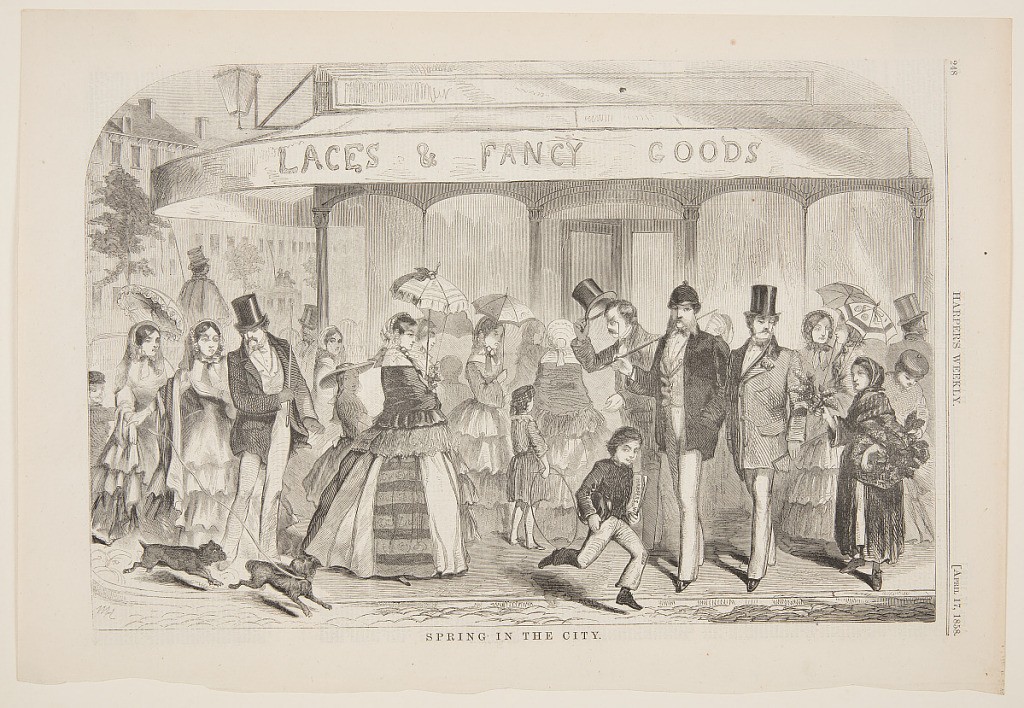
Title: Spring in the City
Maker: Winslow Homer, American, 1836–1910
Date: April 17, 1858
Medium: Wood engraving in black ink on paper
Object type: Print
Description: Ladies and gentlemen on a sidewalk with a Lace and Fancy Goods store visible in the background.